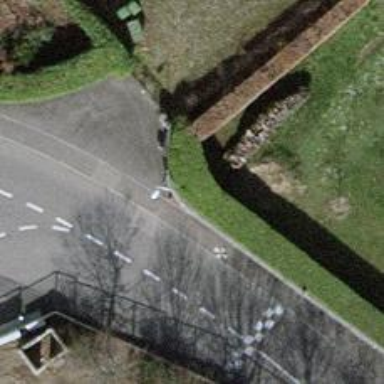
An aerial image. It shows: Wall barrier.